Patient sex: M
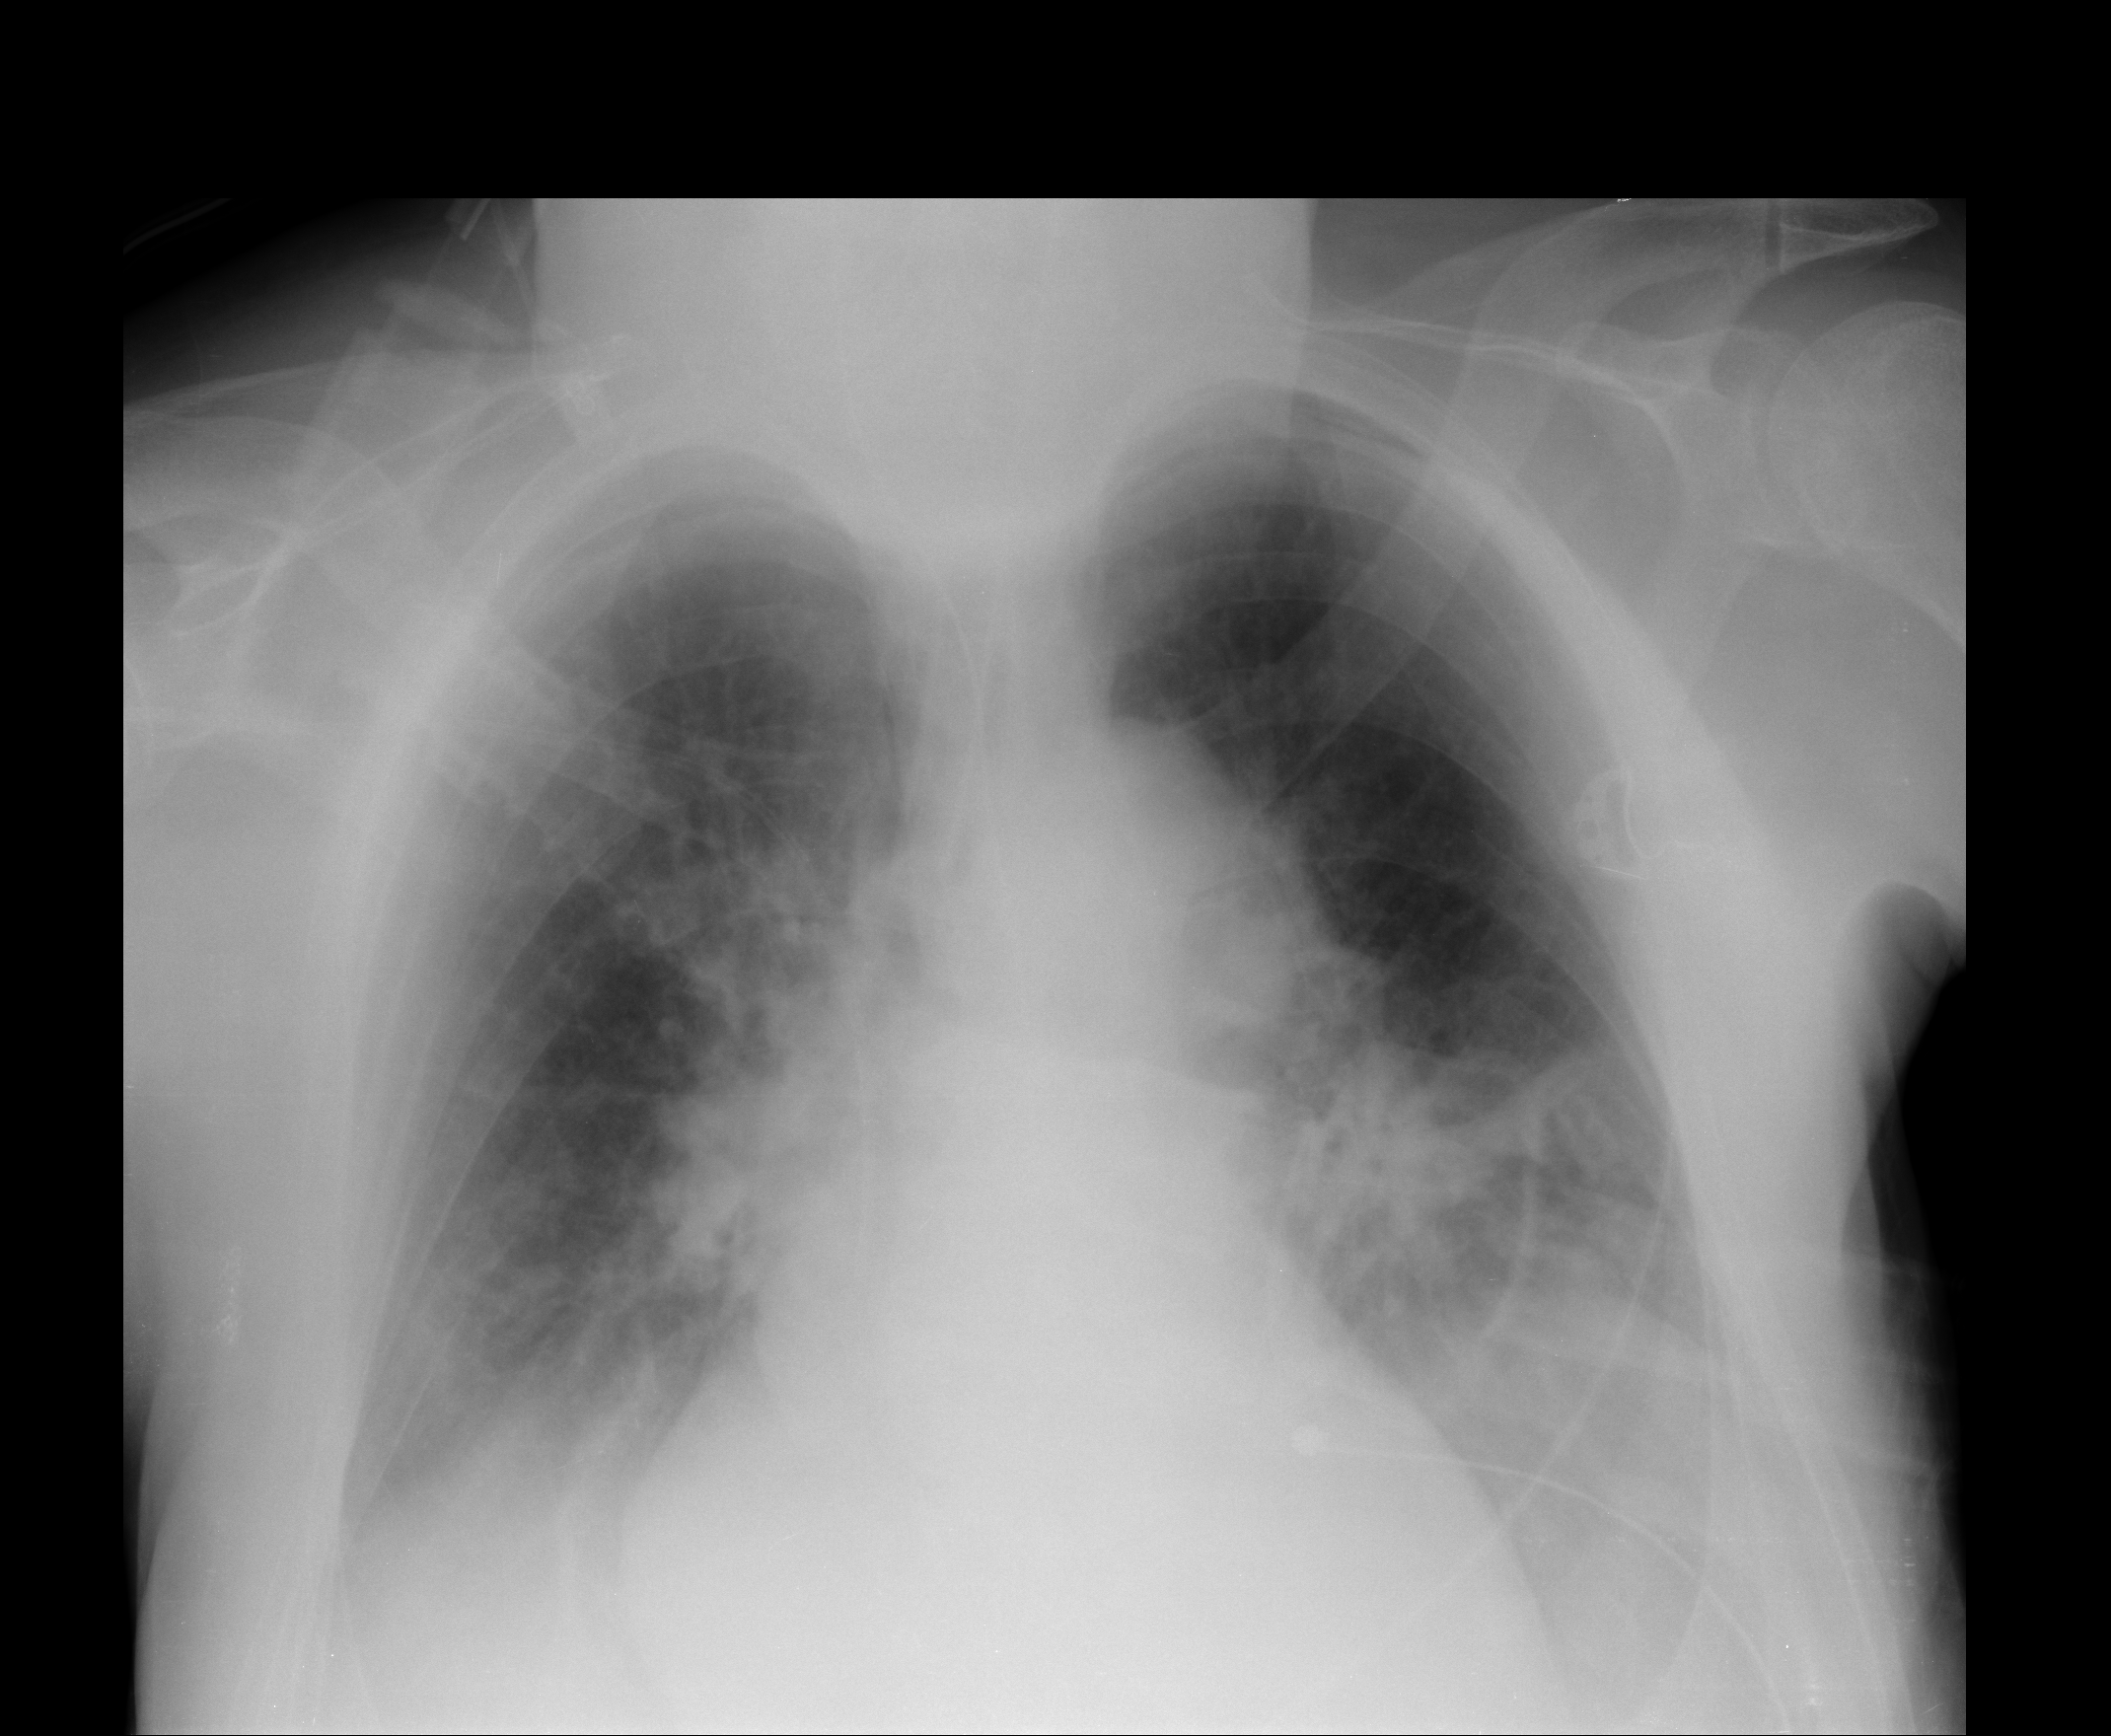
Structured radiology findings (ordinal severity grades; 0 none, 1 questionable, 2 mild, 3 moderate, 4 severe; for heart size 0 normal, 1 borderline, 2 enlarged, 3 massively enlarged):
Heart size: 1
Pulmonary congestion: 2
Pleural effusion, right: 2
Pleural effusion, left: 3
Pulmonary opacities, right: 0
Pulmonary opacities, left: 0
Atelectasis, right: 2
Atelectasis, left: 3